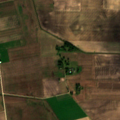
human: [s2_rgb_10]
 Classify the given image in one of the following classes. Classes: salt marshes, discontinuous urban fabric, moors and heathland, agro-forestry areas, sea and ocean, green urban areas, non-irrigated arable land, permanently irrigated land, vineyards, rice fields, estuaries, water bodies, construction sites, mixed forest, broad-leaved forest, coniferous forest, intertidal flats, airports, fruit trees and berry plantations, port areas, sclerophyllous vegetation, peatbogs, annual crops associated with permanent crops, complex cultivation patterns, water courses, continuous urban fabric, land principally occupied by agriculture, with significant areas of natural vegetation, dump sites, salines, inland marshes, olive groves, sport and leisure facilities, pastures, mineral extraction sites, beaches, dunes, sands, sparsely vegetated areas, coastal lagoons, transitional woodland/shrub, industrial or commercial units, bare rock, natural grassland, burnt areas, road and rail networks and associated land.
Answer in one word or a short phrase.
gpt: non-irrigated arable land, complex cultivation patterns